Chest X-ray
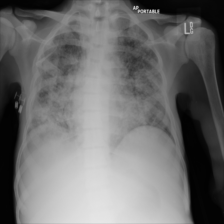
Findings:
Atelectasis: negative
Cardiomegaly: negative
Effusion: negative
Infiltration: positive
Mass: negative
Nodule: negative
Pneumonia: negative
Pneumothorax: negative
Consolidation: negative
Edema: negative
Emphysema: negative
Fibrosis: negative
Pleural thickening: negative
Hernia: negative